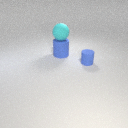
large blue rubber cylinder below large cyan rubber sphere